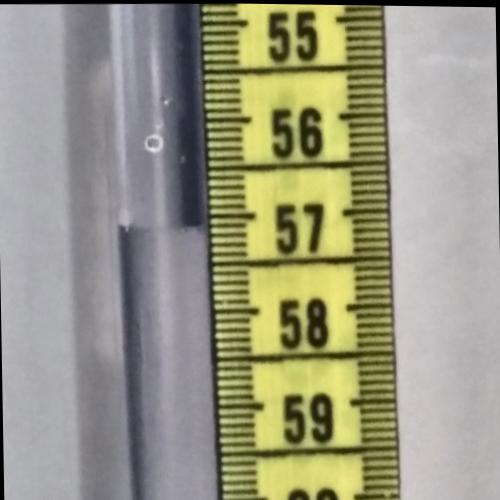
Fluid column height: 57.1 cm